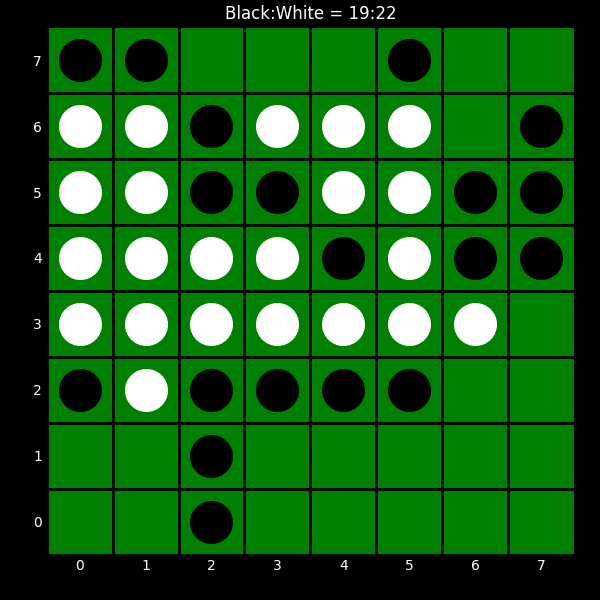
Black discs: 19
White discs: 22